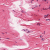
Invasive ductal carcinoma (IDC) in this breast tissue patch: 0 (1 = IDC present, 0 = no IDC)